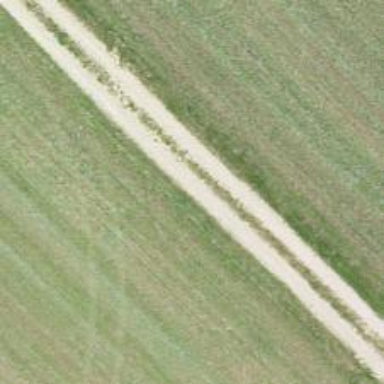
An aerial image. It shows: Gravel track with grade 2 tracktype.